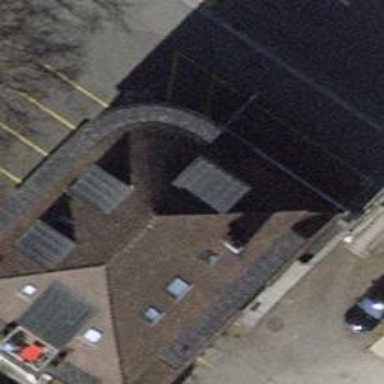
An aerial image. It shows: Restaurant.